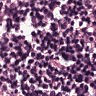
Metastatic tissue present: no